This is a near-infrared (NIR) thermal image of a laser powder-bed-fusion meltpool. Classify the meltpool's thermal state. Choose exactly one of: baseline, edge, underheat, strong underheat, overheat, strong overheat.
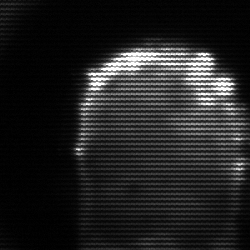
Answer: baseline